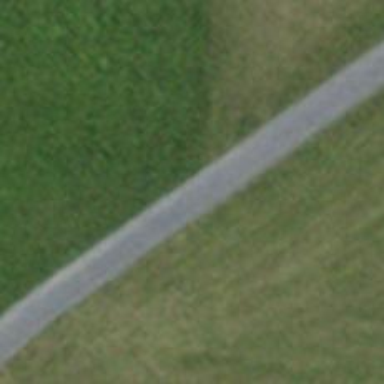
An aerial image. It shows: Track for hiking with classic grooming.